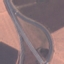
Land use / land cover: Highway